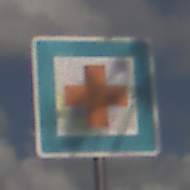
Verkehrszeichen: ErsteHilfe
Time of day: Midday
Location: Outdoor (RoadRail)
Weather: PartlyCloudy
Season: NotSpecified
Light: Natural